Interaction volume radius: 5 \u00c5
Interaction volume height: 10 \u00c5
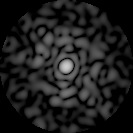
Disorder parameter: 0.8121